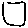
Label: square